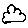
Label: cloud